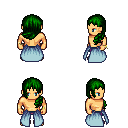
a pixel art fantasy rpg character, male body template, human, tanned skin, overskirt, magenta pants, green left-swept hairstyle, bracelets, maroon shoes, four views (front, back, left, right), 2x2 character sprite sheet, small pixel art, hard edges, no anti-aliasing